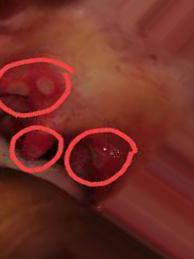
Condition: Mouth Ulcer